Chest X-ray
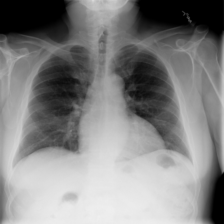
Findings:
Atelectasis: negative
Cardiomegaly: negative
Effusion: negative
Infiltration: negative
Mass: negative
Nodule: negative
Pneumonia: negative
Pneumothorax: negative
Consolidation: negative
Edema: negative
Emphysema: negative
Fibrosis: negative
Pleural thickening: negative
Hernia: negative